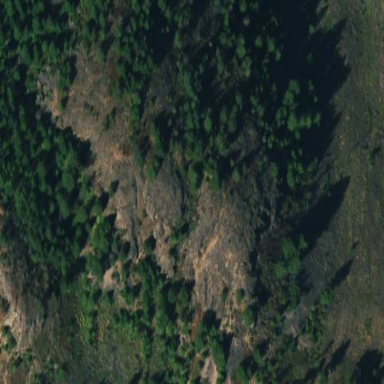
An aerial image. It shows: Landscape dominated by bare rock.